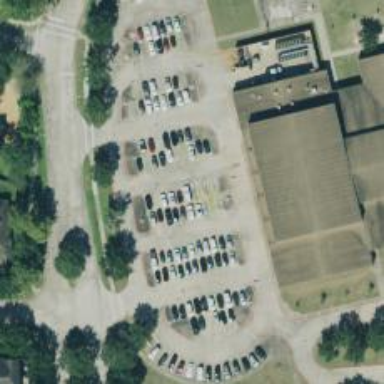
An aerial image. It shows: Parking space.